Point out the variations between the two images.
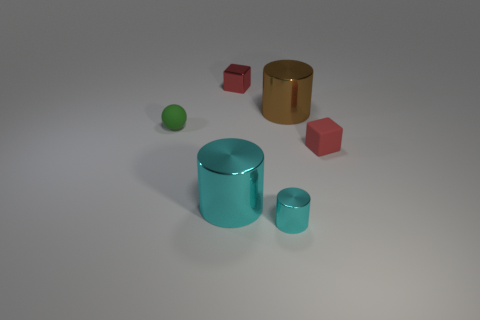
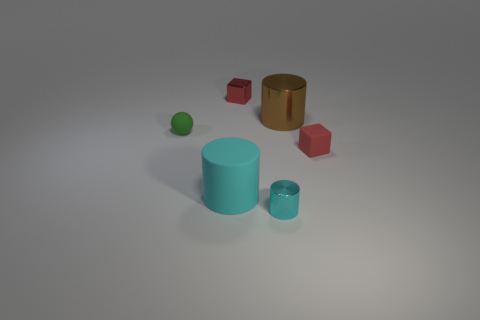
the large cyan cylinder became matte
the big cyan thing changed to matte
the large cyan metal cylinder that is in front of the tiny green rubber object became rubber
the big cyan cylinder turned rubber
the large cyan metal cylinder on the left side of the metal block changed to matte
the large cyan shiny cylinder on the left side of the tiny metallic cylinder turned matte
the large cyan metal cylinder in front of the small green matte object became matte